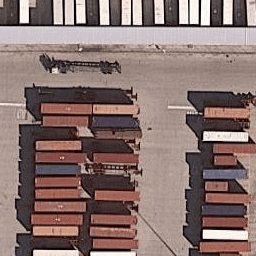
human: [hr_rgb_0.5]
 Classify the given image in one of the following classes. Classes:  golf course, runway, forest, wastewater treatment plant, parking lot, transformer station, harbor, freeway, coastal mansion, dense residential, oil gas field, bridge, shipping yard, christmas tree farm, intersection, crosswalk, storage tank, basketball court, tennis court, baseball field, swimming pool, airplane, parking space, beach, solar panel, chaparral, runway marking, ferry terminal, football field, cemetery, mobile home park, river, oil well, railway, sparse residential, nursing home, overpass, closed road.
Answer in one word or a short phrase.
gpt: shipping yard